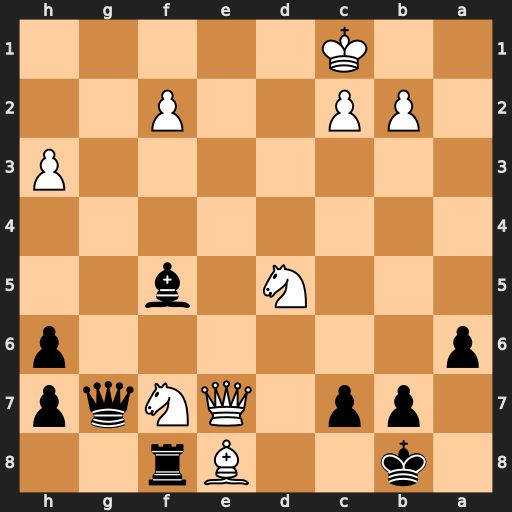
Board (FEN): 1k2Br2/1pp1QNqp/p6p/3N1b2/8/7P/1PP2P2/2K5
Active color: b
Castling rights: -
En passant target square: -
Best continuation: Qg1+ Kd2 Qxf2+